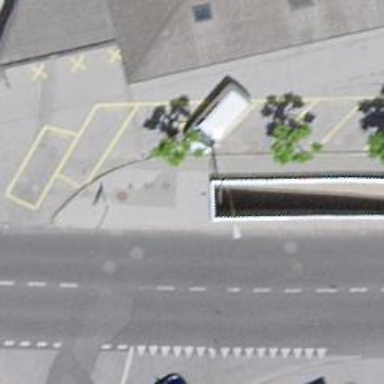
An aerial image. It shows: Footway passing through tunnel.